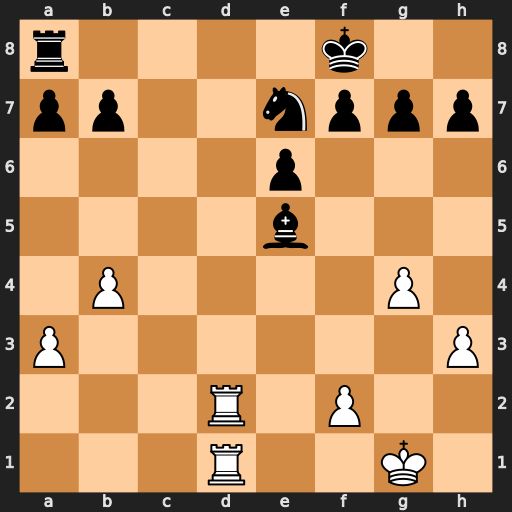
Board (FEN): r4k2/pp2nppp/4p3/4b3/1P4P1/P6P/3R1P2/3R2K1
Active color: w
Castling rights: -
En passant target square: -
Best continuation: Rd8+ Rxd8 Rxd8#